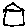
Label: house